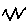
Label: zigzag